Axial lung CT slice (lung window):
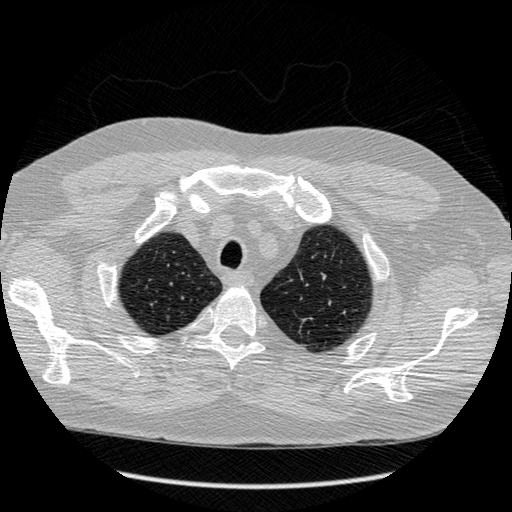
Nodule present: no